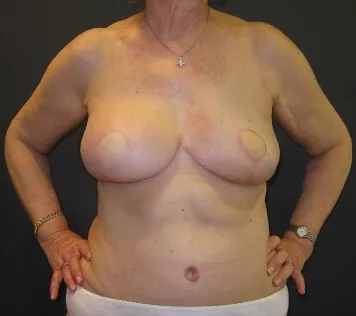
Final post-operative result at 20-month follow-up after the second lipofilling session.
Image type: medical_photograph (skin_photograph)